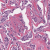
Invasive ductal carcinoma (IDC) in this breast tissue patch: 1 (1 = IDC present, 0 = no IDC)